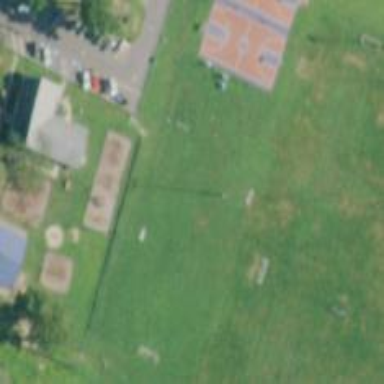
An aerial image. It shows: Playground area for leisure activities on the land.